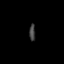
Tissue: lung
Cell type: Endothelial cells
Senescence score: 0.7071
Nuclear area (px): 97
Mean DAPI intensity: 64.433